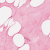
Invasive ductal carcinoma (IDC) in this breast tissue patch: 0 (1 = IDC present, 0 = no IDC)